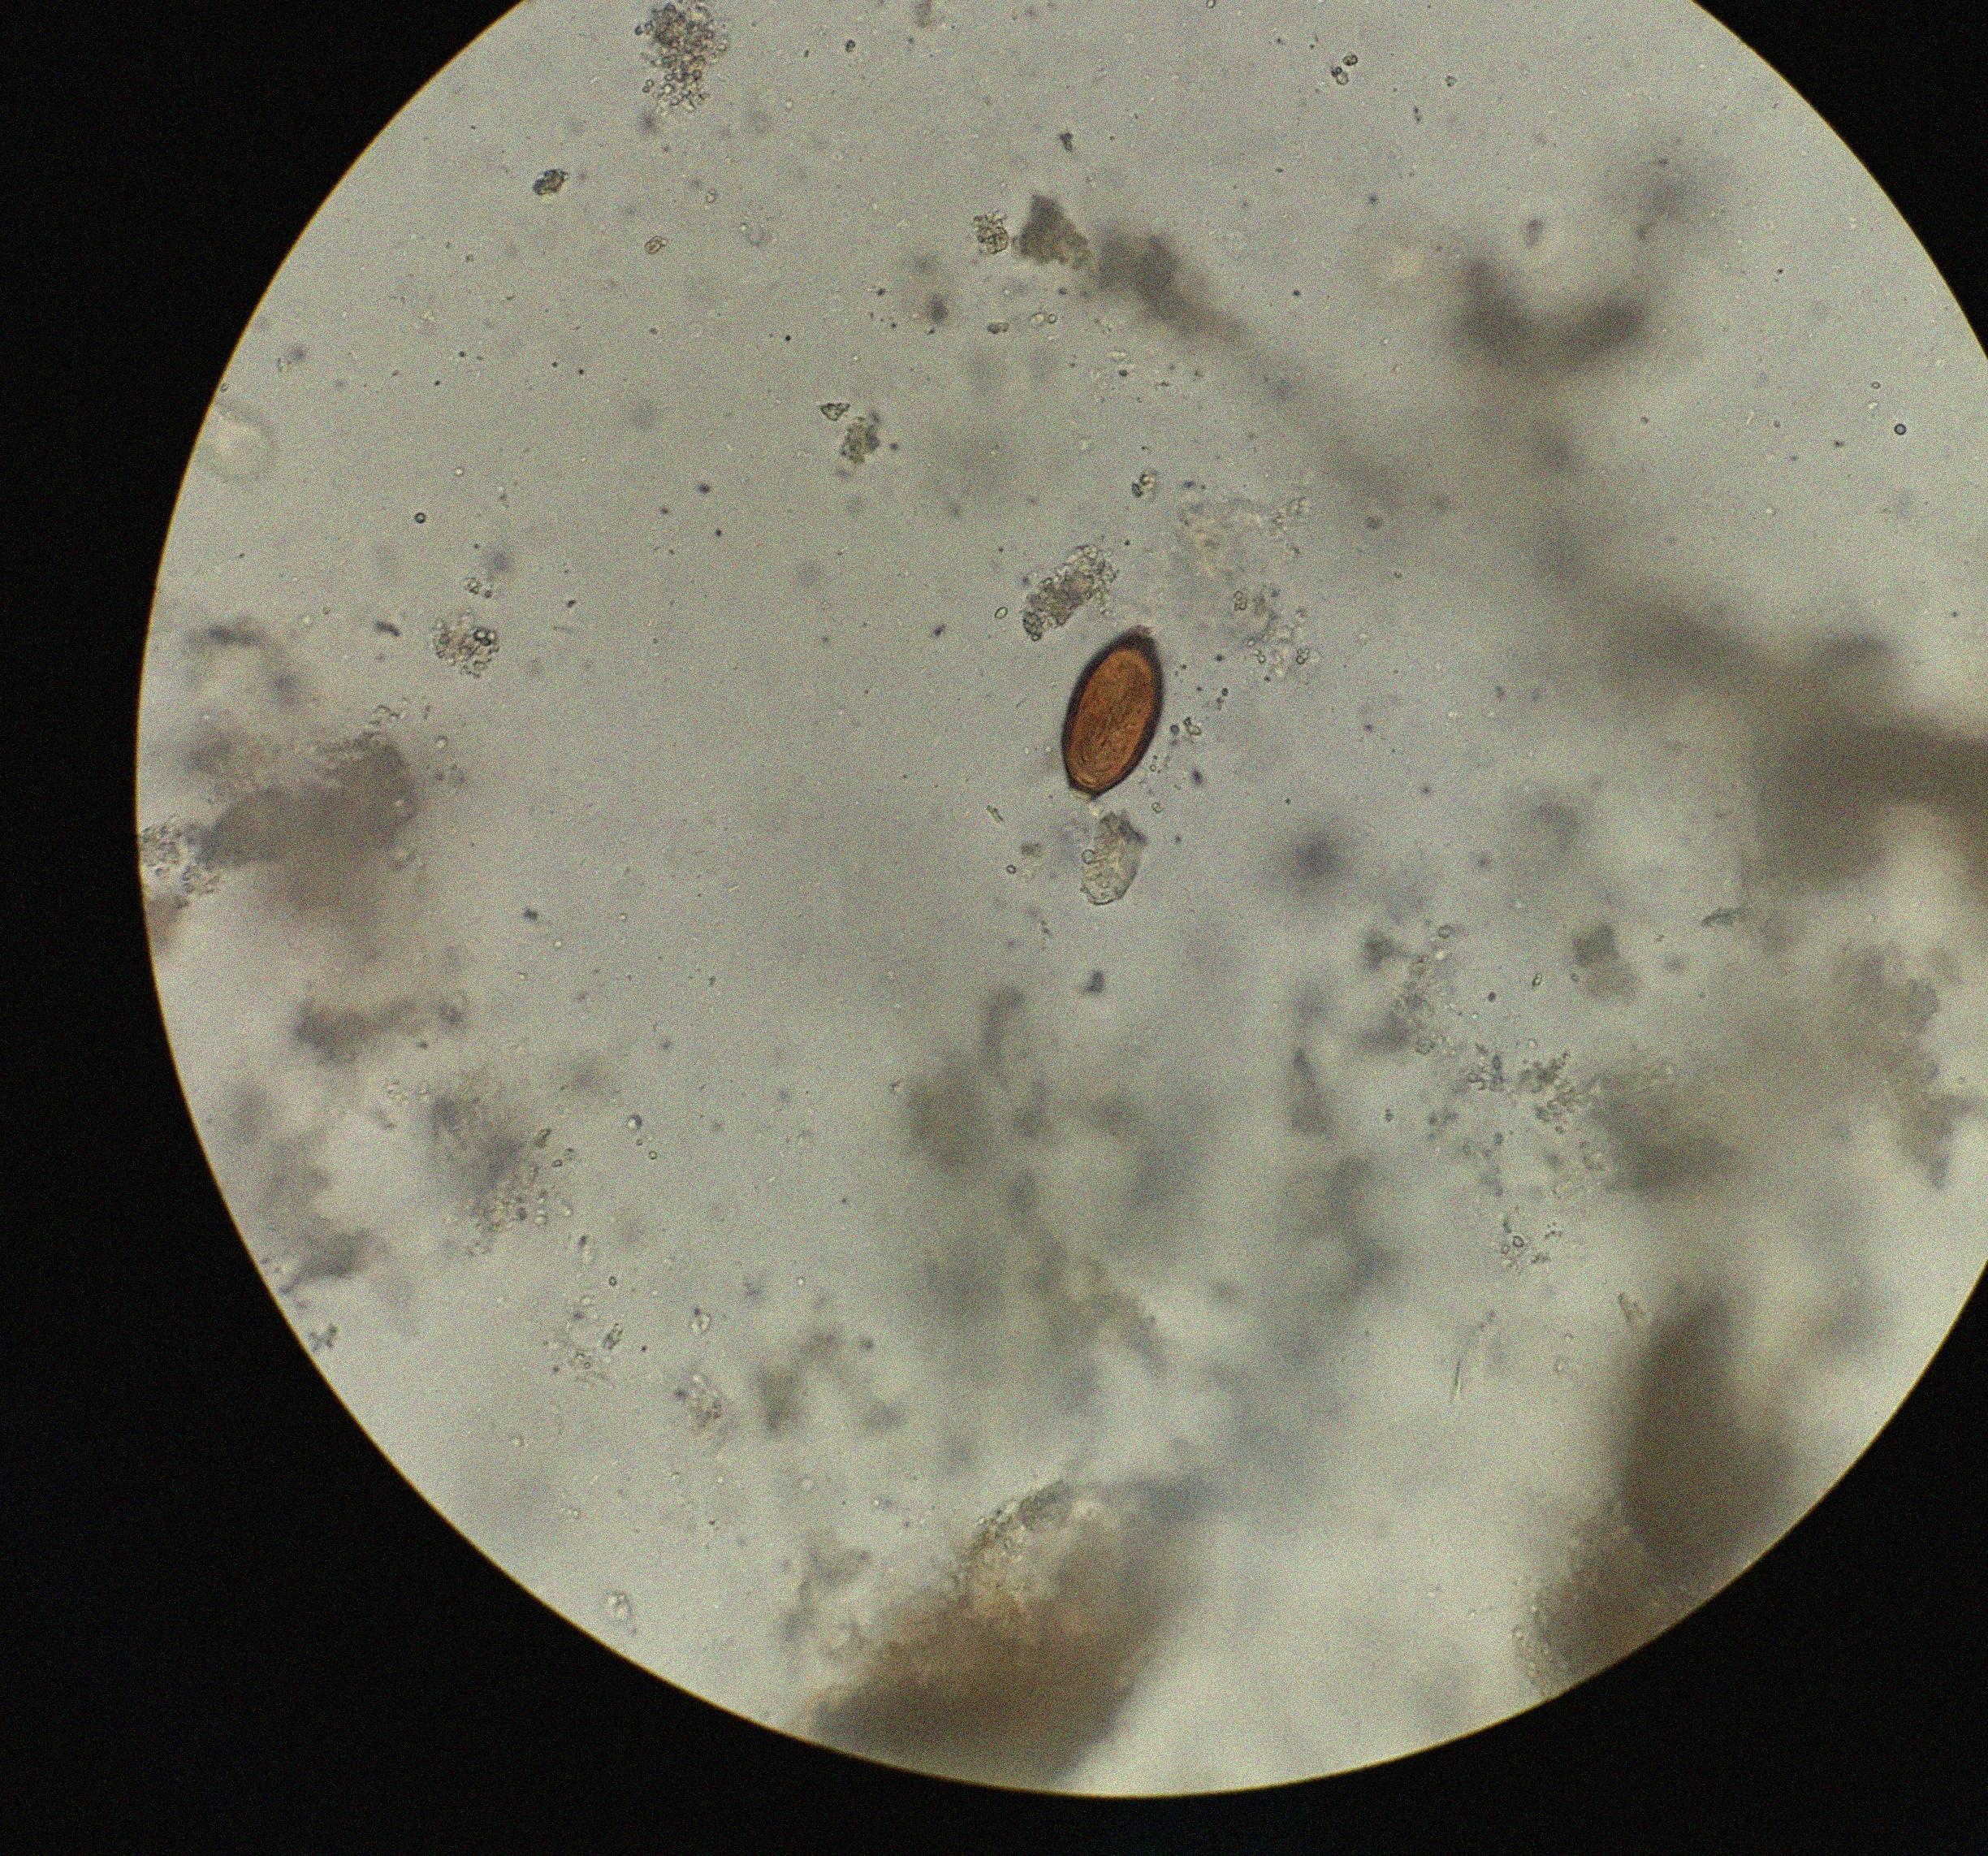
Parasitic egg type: Trichuris trichiura